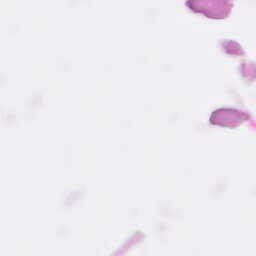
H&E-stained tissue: Pancreatic